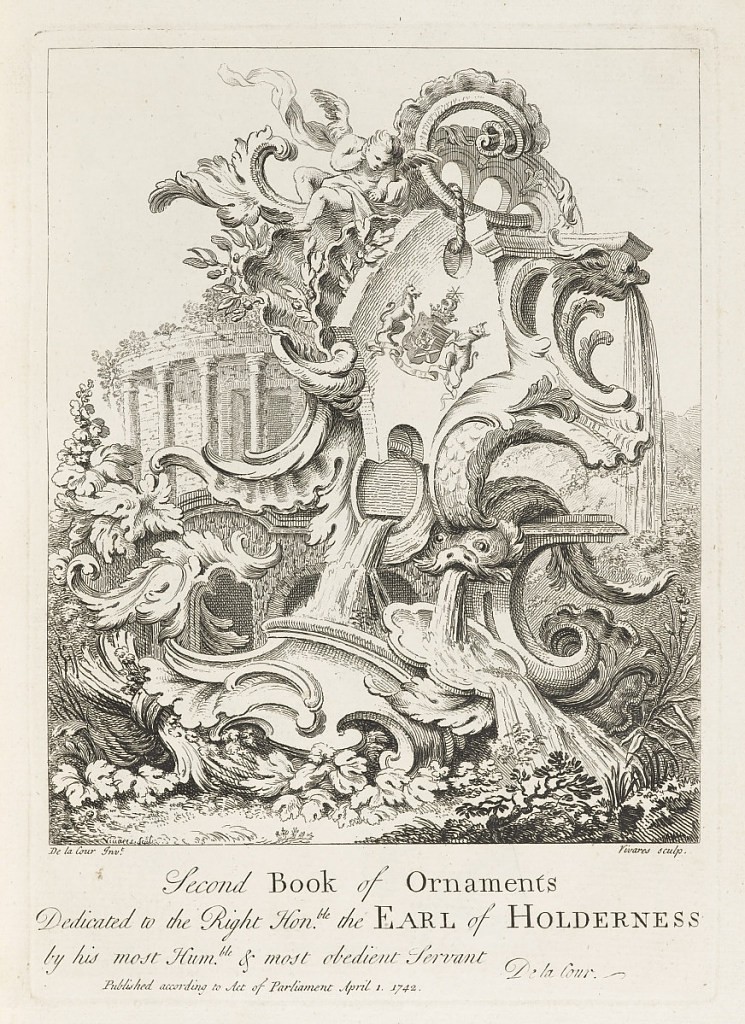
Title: Frontispiece for Book 4, in Eight books of Ornament
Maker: William Delacour, French, 1741 – 1767
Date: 1741–47
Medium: Engravings on white laid paper, bound in half-calf and marbled boards
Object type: Bound volume
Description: First book (dedicated to Lord Middlesex): title page and six plates, dated 1741, of rocaille cartouches; second book (dedicated to the Earl of Holderness): title page and five rocaille motifs, dated 1742; third book (dedicated to the Duke of Rutland): title page and six plates of cartouches, dated 1743; fifth book; title page and fourteen plates (one bound upside down) of furniture, dated 1743; sixth and seventh books: title pages (half-size) and fourteen plates of cartouches, undated; eighth book: title page and six plates of jewelery, dated 1747.